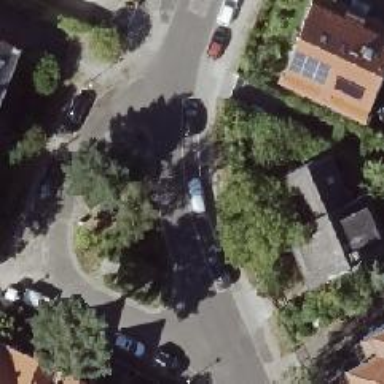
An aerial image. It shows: Living street with asphalt surface. There is parallel parking on the left side with cars half on the kerb.